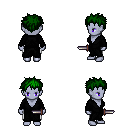
a pixel art fantasy rpg character, female body template, dark elf, purple skin, gray robe, white pants, green bedhead hairstyle, dagger, four views (front, back, left, right), 2x2 character sprite sheet, small pixel art, hard edges, no anti-aliasing